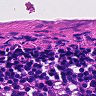
Metastatic tissue present: no